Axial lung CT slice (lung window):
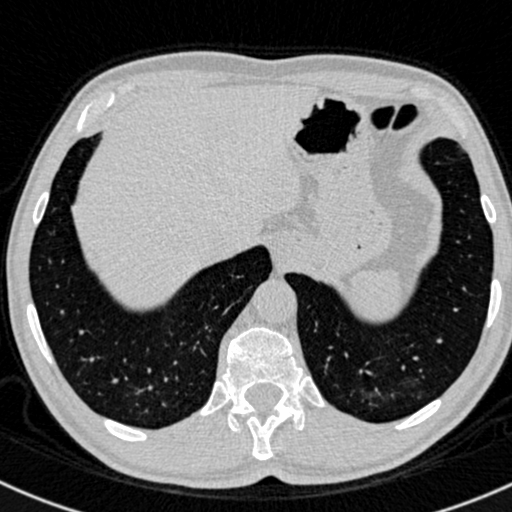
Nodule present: no